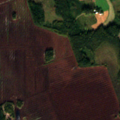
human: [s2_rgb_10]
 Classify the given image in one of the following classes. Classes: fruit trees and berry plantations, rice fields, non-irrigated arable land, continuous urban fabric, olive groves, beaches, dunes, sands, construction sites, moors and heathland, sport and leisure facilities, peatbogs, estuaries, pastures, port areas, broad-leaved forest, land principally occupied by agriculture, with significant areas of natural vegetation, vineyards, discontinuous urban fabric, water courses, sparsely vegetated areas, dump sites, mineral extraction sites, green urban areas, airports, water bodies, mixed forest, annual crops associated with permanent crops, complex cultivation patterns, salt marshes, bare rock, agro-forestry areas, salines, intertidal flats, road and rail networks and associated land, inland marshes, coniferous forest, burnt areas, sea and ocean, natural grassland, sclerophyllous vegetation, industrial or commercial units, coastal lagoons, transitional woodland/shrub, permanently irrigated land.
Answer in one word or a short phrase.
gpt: non-irrigated arable land, coniferous forest, mixed forest, peatbogs